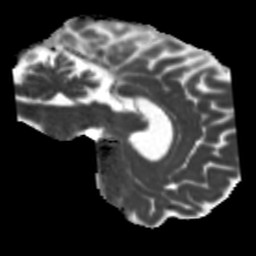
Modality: MD
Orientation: sagittal
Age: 41
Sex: male
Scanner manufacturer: siemens
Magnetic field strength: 3 T
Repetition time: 5.25 s
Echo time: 0.08 s